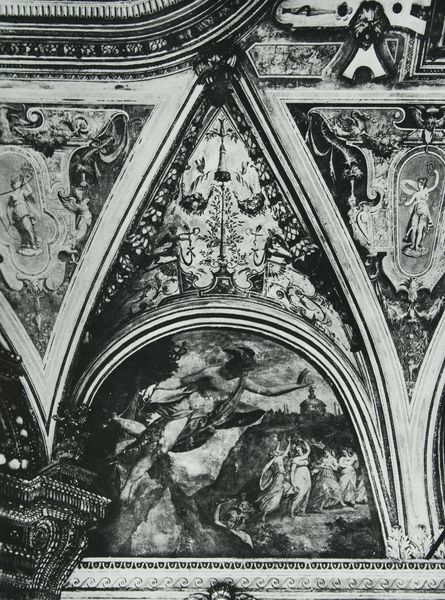
Titel: Merkur erblickt Herse
Künstler: Antonio Maria Viani
Standort: München
Institution: Residenz, Grottenhofhallen
Schlagwörter: flügel, gemälde, gott, mann, vogel, weiß, frauen, landschaft, menschen, ausschnitt, blumen, fenster, frau, grau, schwarz, szene, blüten, gebäude, schloss, weg, malerei, ornament, tanz, wand, architektur, arm, band, barock, rahmen, taube, feld, felder, kirche, decke, girlande, pflanzen, gotik, renaissance, fliegen, genre, engel, ranken, relief, bilder, bogen, italien, figuren, rundbogen, kuppel, bordüre, detail, floral, ornamente, verzierung, stuck, foto, fotografie, photographie, paradies, gewölbe, antike, kirch, palast, flug, schweben, rippen, schwarzweiss, fraue, allegorie, dämon, kunst, zwickel, gestalten, kapitell, girlanden, photo, halbrund, fries, gesims, statuen, hellgrau, spitzbogen, wandaufriss, jesus, götter, griechisch, musen, fresken, grotte, florenz, volute, heilige, deckengemälde, fresko, hermes, merkur, vertreibung, szenen, laufender hund, eierstab, auferstehung, friese, frauenkirche, akanthus, ghirlande, kyma, deckenmalerei, lünette, pendentif, krabben, werk, wimperg, gurtbogen, grotesken, element, msuter, stichkappe, stichkappen, rollwerk, fazierungen, kapilaren, warburg, dee, fruaen, grriechisch, wellenband, ichgemälde